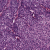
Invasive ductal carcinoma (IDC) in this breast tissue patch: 1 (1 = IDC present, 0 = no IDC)